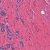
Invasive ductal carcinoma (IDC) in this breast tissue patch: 0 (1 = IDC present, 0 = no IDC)